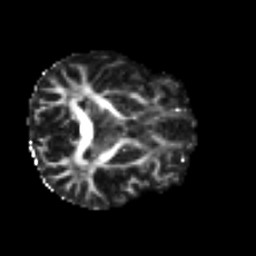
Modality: FA
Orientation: axial
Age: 34
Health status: ill
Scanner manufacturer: philips
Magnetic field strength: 3 T
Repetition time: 9 s
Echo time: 0.127 s